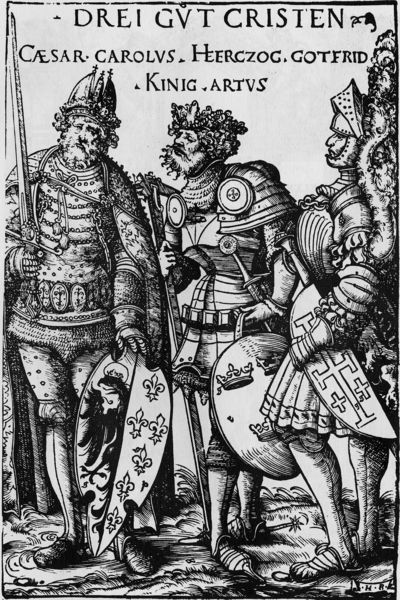
Titel: Bildnis von Karl dem Großen, Herzog Gottfried und König Arthus
Künstler: Hans Burgkmair
Institution: (Seriendruck)
Schlagwörter: gruppe, mann, vogel, weiß, männer, schwarz, gras, gespräch, bart, bärte, federn, porträt, boden, haare, drei, krone, schrift, graphik, figuren, kaiser, könig, sandalen, schild, panzer, kreuz, religion, druck, radierung, stich, titel, schwert, text, waffen, überschrift, helm, ritter, rüstung, wappen, helme, sandale, harnisch, krieger, herzog, visier, löwe, speer, dürer, karl, sporen, lilien, kupferstich, christen, schnabelschuhe, karl der große, schilde, caesar, gottfried, waffenrock, kreuzritter, artus, carolus, gotfried, ter, arthur, 3 männer in tüstung, wappenschilde, drei gute christen, könig artus